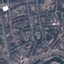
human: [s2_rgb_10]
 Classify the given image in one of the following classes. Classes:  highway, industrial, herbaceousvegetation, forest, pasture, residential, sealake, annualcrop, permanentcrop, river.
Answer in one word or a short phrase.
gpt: Residential